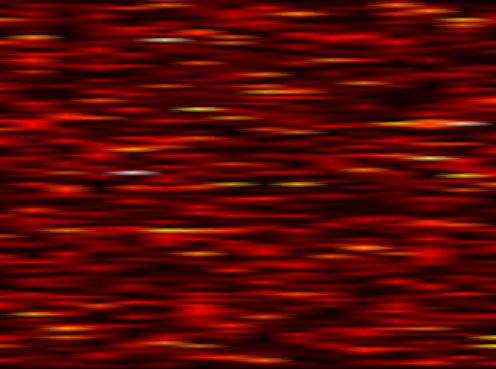
Label: FBMC